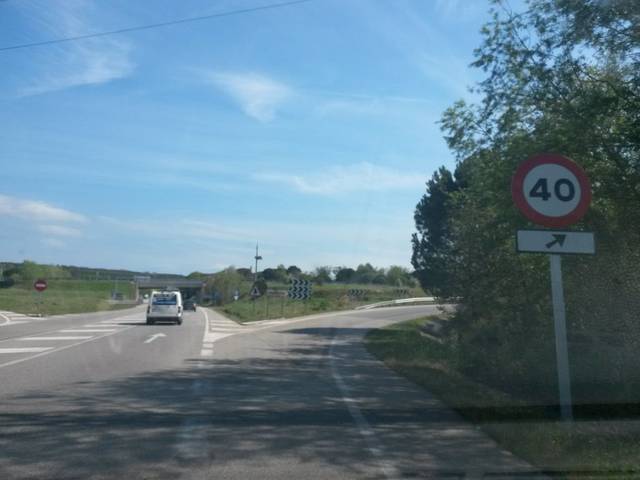
Region: Spain
Coordinates: 41.942, 2.817